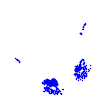
Particle: pion